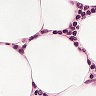
Metastatic tissue present: no